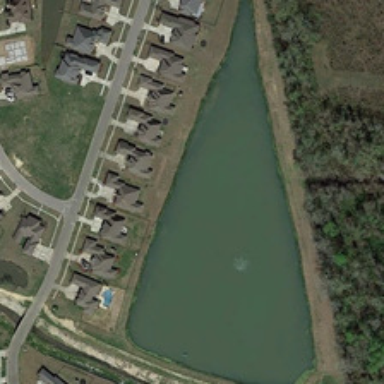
Some green trees and some buildings are around a triangular pond .